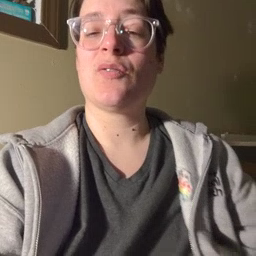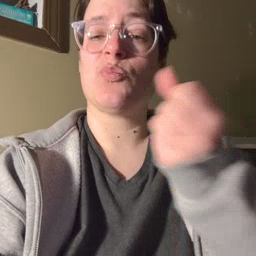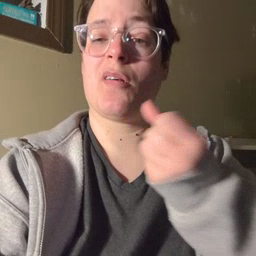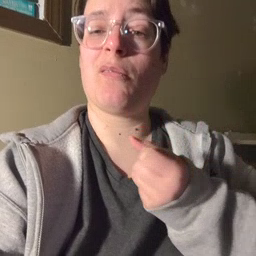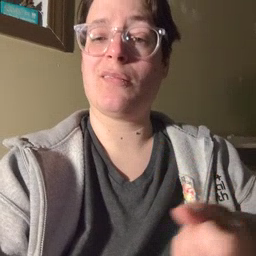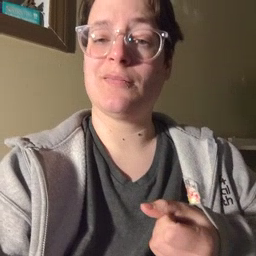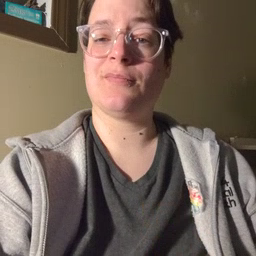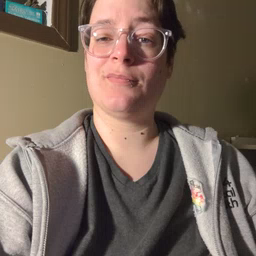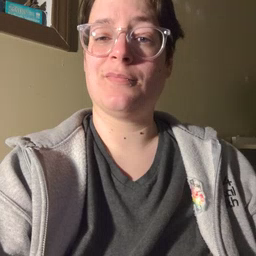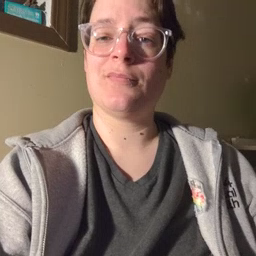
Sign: drawer